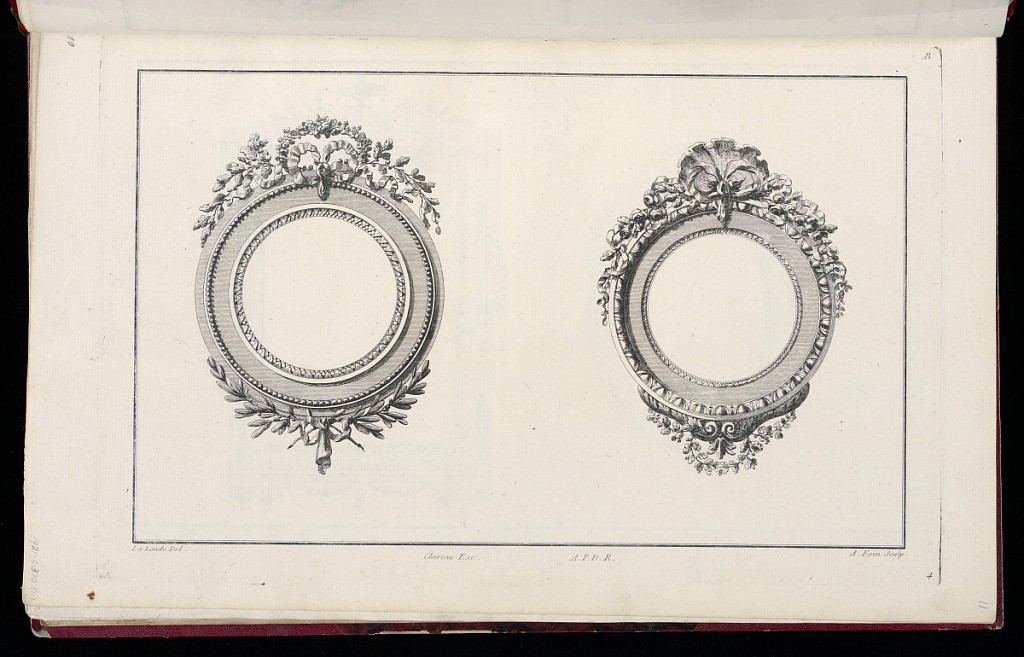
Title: Two Frame Designs
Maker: Richard de Lalonde, French, active 1780–96
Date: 1785-1788
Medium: Etching on off-white laid paper
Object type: Print
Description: Two circular frame (tondo) designs, arranged horizontally on the page. The sight edge of the frame on the left has lamb's tongue and dart molding, surrounded by fluted cove, and bead course ornamentation. The top of the frame features a richly carved ribbon with a wreath of flowers and branches of oak leaf; the bottom of the frame has a smaller carved ribbon and crossing branches of oak. The sight edge of the frame on the right likewise features a lamb tongue and dart pattern, followed by fluted cove in the center, and the egg and dart molding at the back edge. The top of the frame has a carved ribbon in front of a large shell, and garlands of flowers tumbling down the sides; the bottom has scrolling acanthus leaves and branches of oak leaf. The plate is signed and numbered.